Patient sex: M
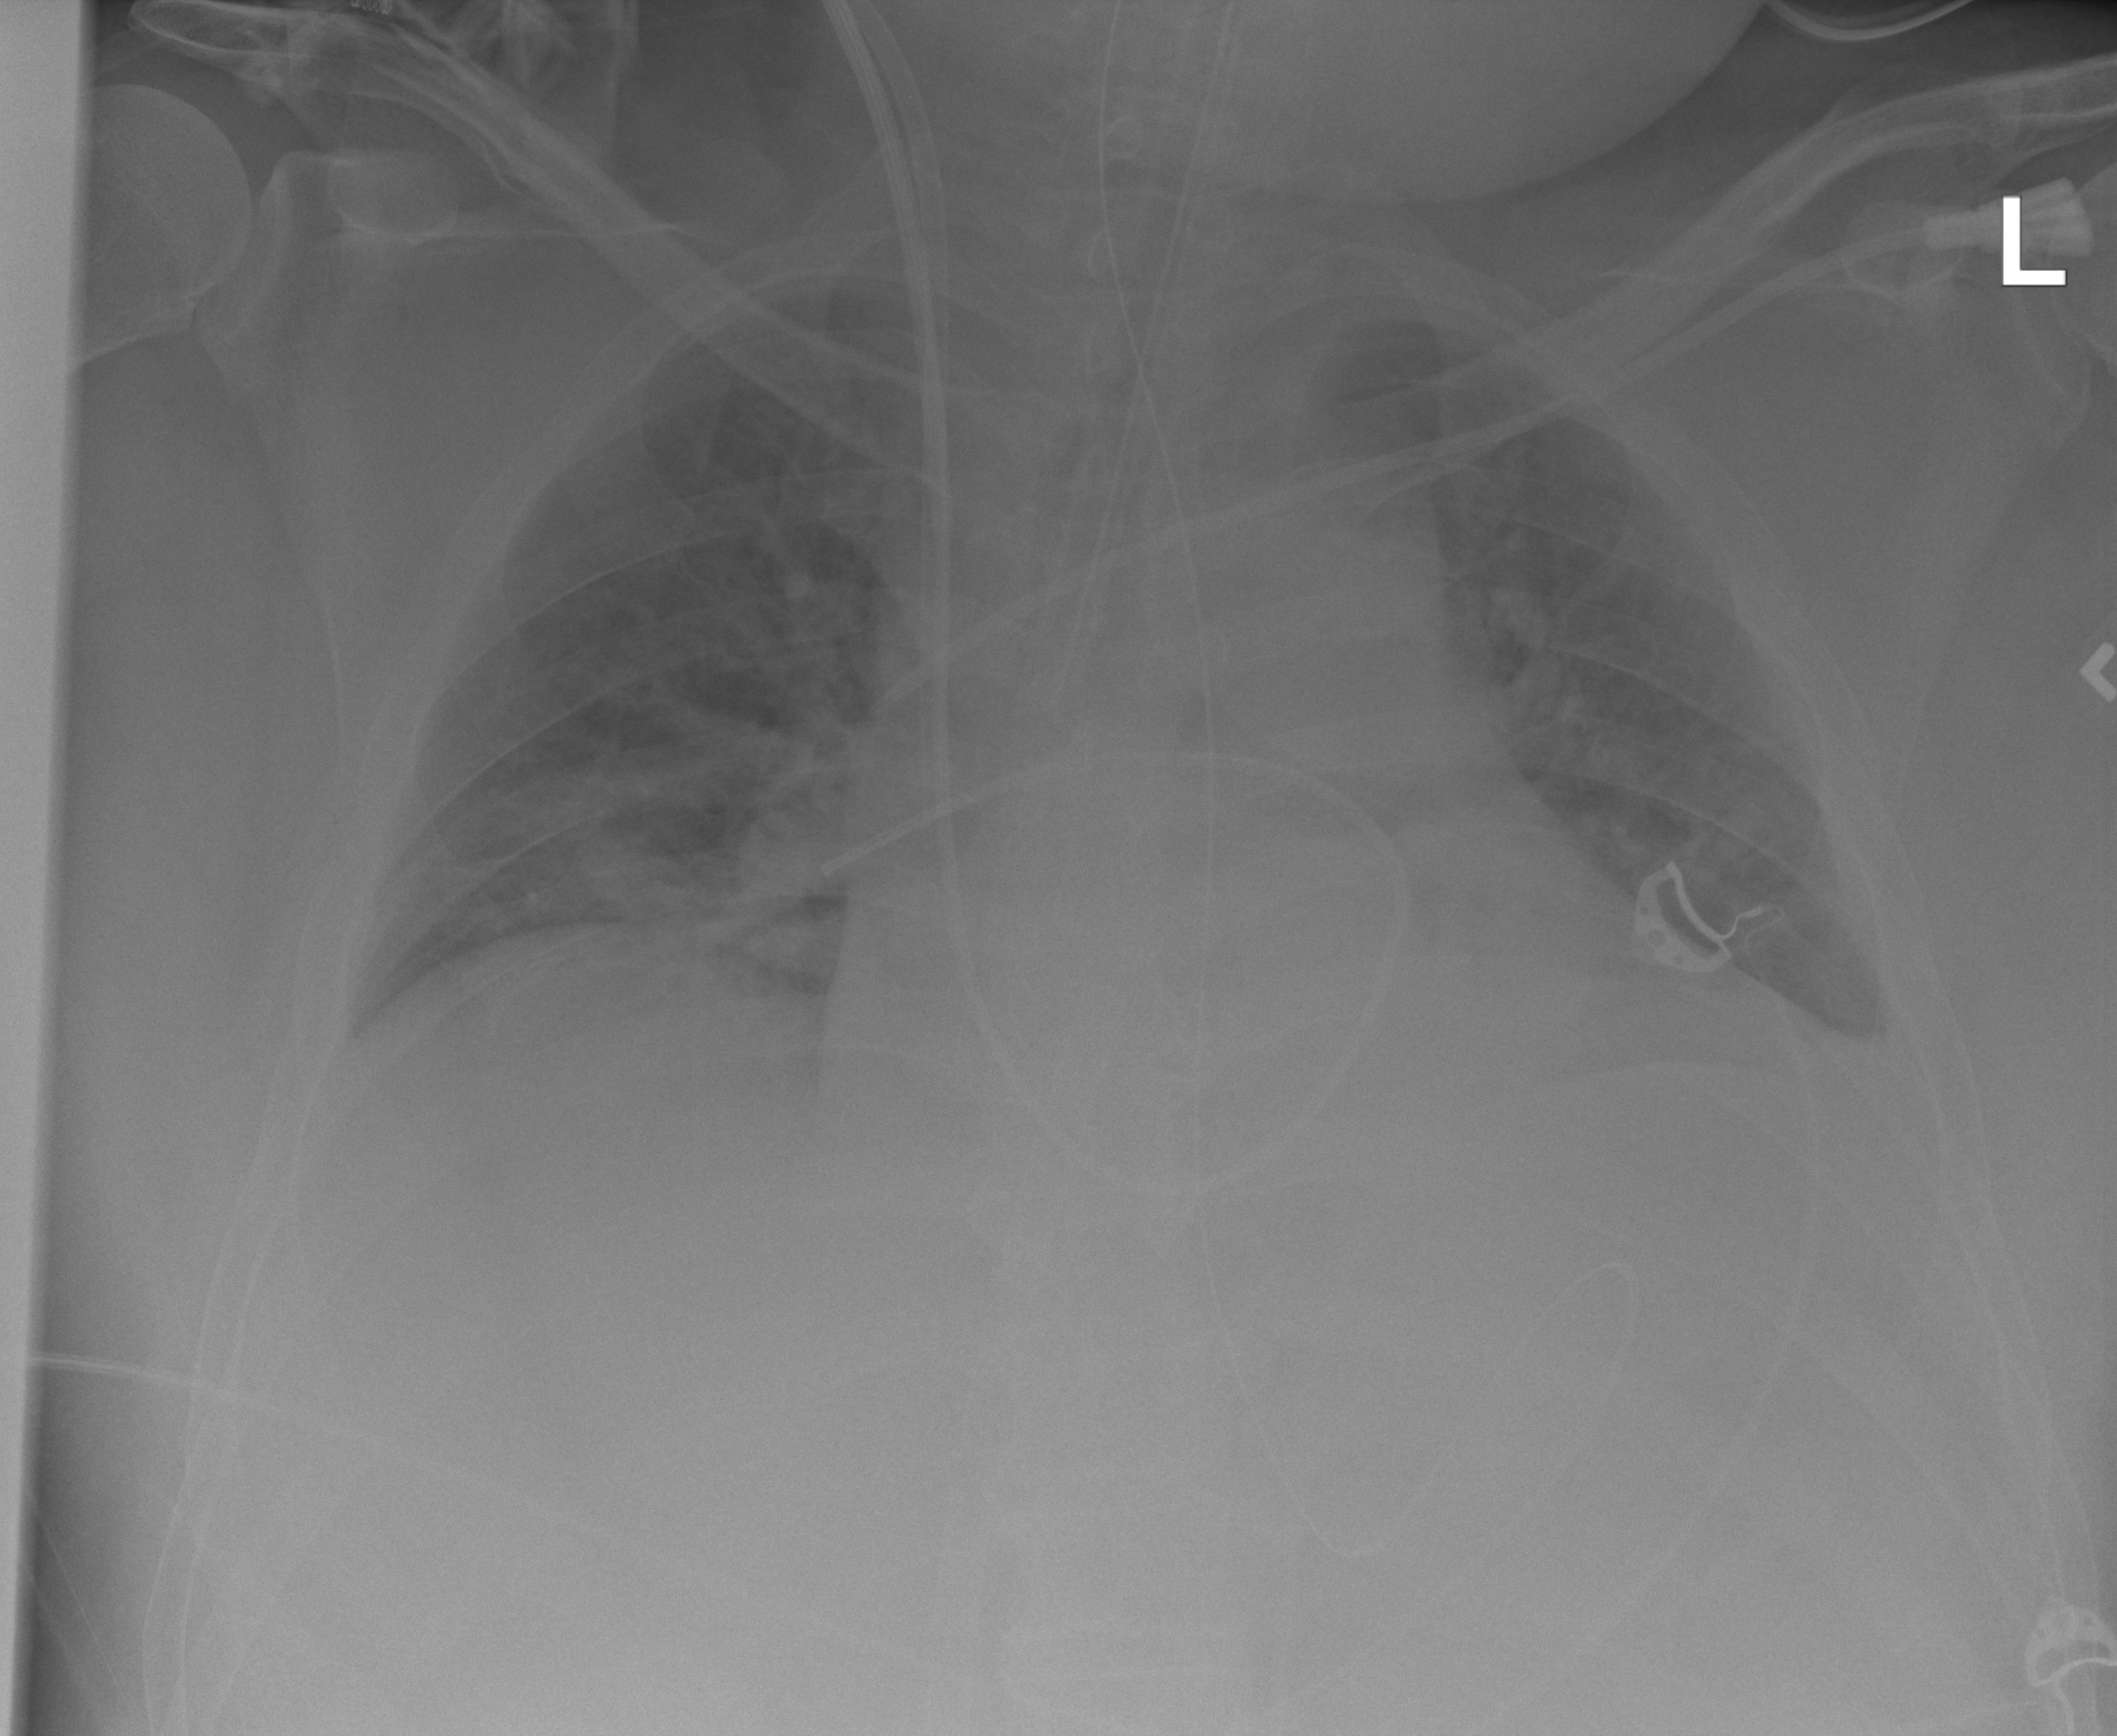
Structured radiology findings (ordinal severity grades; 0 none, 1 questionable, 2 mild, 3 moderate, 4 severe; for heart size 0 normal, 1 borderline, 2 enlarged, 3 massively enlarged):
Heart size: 2
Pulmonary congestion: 1
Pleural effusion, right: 2
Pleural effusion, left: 2
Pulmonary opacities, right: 0
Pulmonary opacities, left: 0
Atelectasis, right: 0
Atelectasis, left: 0